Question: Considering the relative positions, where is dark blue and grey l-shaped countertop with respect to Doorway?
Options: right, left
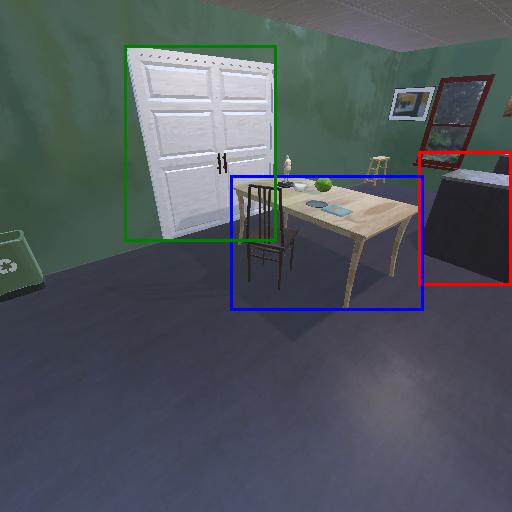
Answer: right